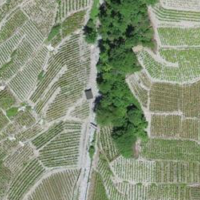
EUNIS habitat code: 40
Species observed at this site:
Geranium molle